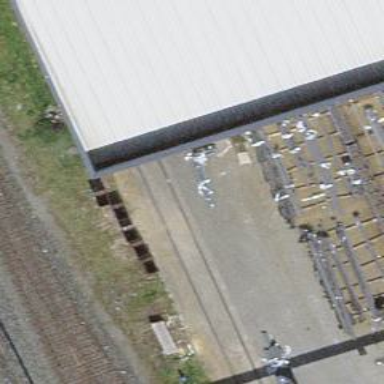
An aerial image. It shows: Single-track spur railway line.